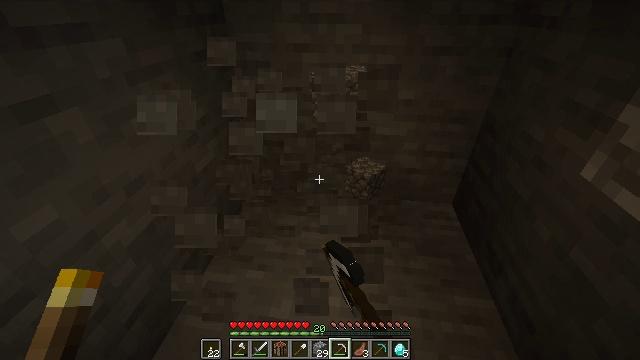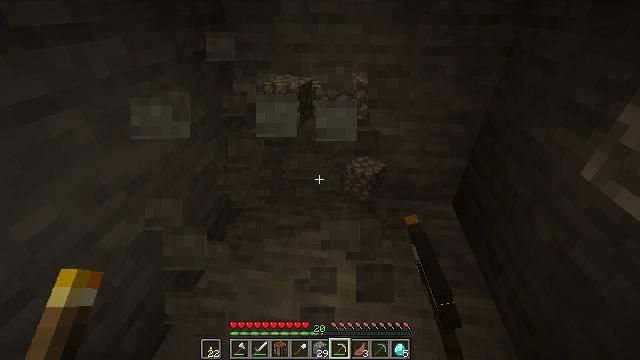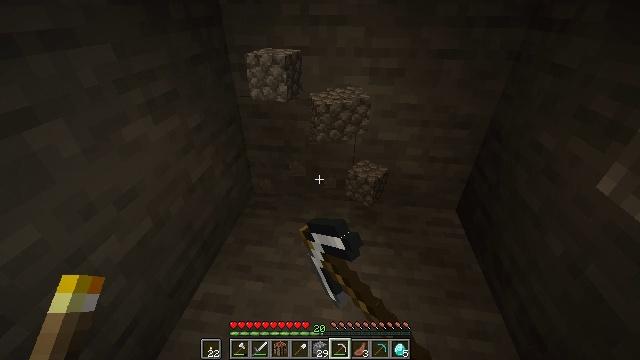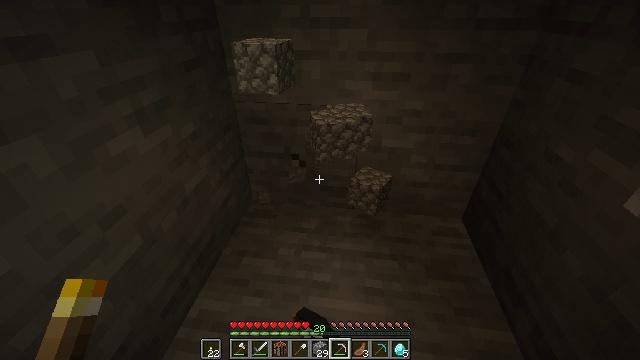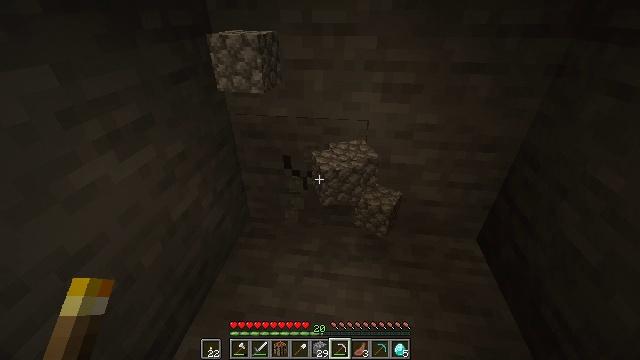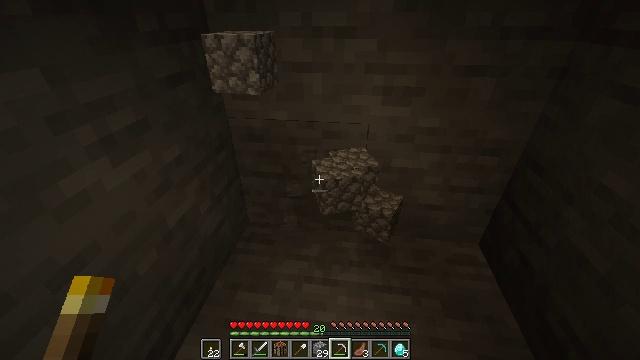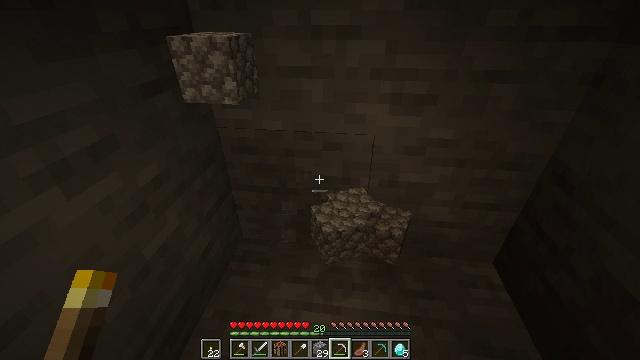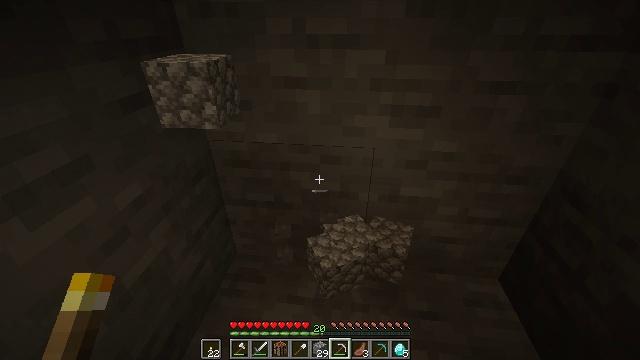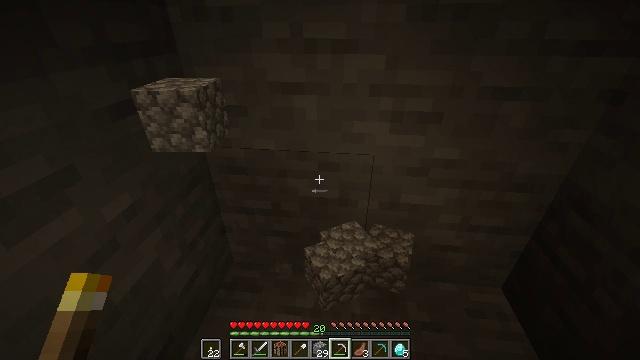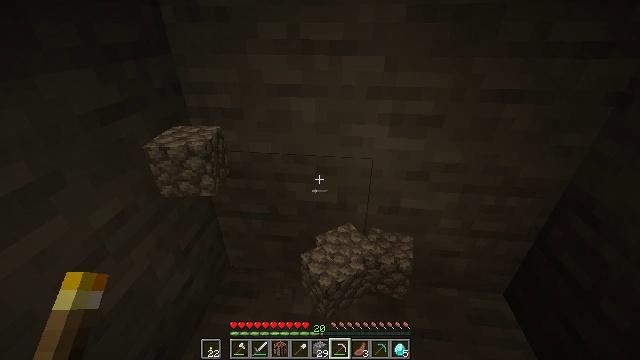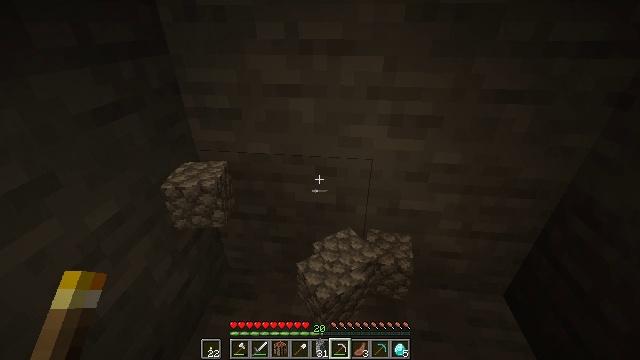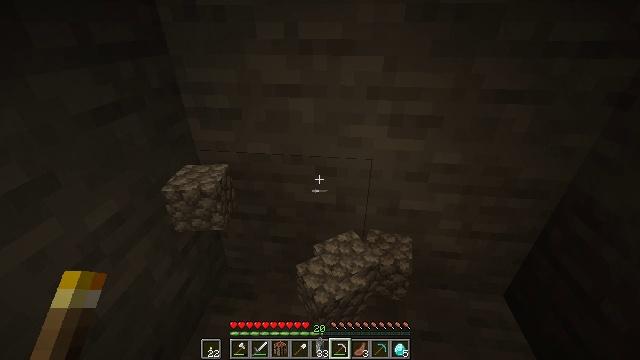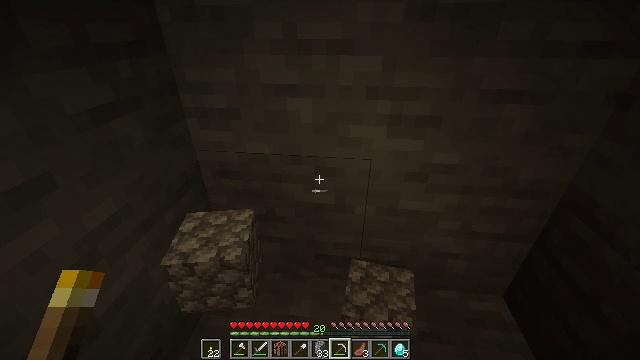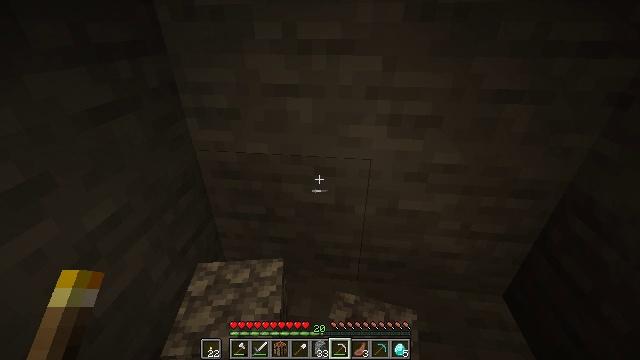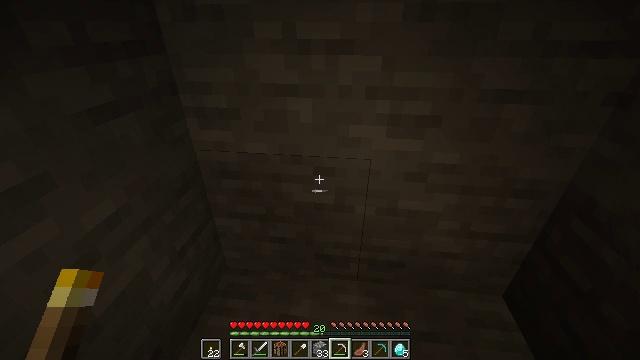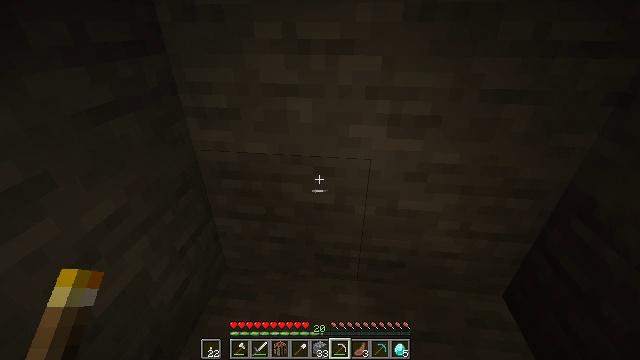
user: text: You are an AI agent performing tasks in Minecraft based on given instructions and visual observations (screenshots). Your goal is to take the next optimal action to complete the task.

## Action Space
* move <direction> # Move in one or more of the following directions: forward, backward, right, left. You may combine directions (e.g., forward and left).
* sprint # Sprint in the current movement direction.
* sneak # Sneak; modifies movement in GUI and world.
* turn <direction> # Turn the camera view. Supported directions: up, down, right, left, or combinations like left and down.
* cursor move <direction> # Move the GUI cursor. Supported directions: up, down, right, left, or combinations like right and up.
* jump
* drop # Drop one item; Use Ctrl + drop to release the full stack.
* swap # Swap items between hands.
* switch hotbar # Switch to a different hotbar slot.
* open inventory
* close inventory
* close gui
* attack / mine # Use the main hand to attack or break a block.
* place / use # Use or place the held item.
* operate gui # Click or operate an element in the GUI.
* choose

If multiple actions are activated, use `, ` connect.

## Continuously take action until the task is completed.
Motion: motion action
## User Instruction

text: Left click on the blast furnace to break it.
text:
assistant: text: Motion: attack / mine
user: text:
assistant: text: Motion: move forward, attack / mine
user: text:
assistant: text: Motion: move forward, attack / mine
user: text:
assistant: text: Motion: move forward, attack / mine
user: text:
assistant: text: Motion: move forward
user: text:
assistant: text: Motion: no_op
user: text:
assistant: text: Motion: turn up
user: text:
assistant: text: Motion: no_op
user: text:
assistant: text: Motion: no_op
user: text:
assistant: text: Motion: no_op
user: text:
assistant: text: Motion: no_op
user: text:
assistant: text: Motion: no_op
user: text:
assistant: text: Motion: no_op
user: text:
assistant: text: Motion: no_op
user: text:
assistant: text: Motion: no_op
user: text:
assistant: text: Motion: no_op
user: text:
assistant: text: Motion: no_op
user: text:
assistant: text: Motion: no_op
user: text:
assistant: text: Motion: no_op
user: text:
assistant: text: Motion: no_op
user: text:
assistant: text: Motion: no_op
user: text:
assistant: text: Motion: no_op
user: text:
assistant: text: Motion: no_op
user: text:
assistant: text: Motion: no_op
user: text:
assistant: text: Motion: no_op
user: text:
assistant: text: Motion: no_op
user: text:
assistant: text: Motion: no_op
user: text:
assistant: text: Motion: no_op
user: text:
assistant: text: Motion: no_op
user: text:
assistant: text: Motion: no_op